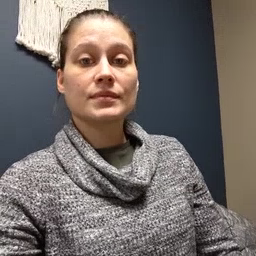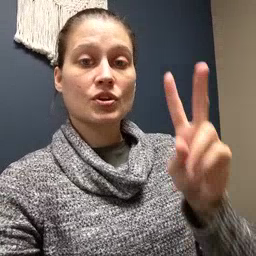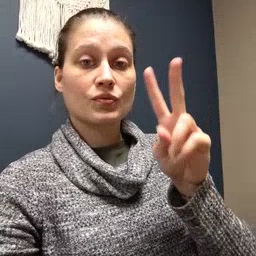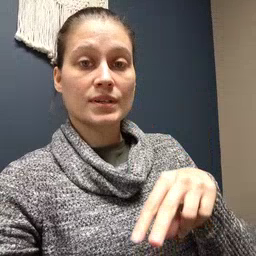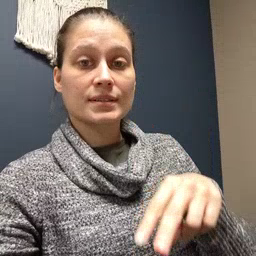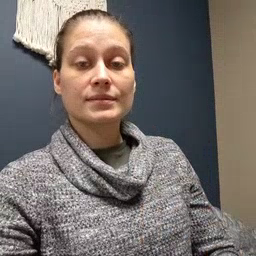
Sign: read